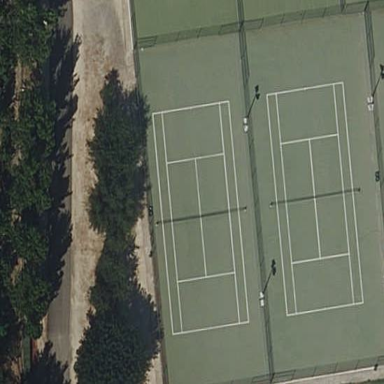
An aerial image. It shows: Tennis court on pitch.